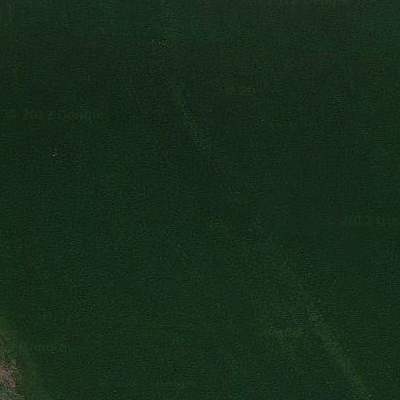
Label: bField